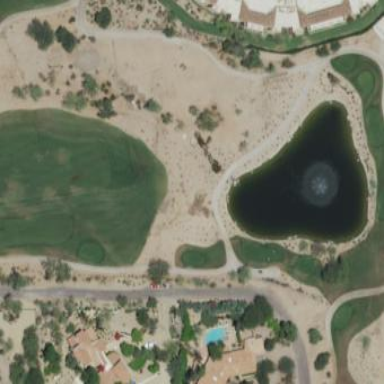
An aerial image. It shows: Water hazard in golf course. The hazard is natural water feature.